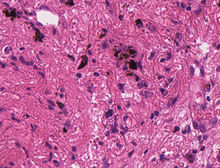
Tumor epithelial tissue: no
Tumor-associated stroma tissue: yes
Normal tissue: no